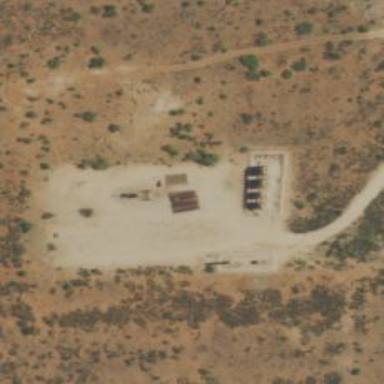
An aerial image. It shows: Petroleum well.